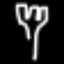
Label: fork